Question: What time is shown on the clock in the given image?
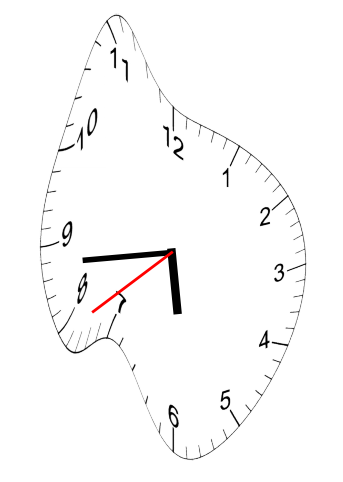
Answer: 05:43:39